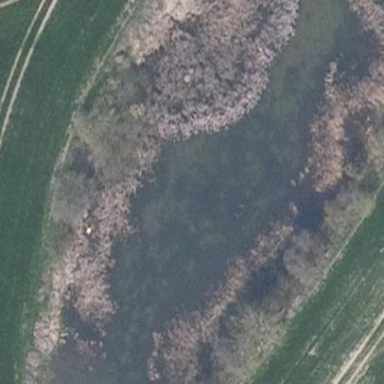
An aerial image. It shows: Pond surrounded by natural water.